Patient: sex F, age 65
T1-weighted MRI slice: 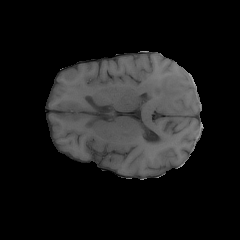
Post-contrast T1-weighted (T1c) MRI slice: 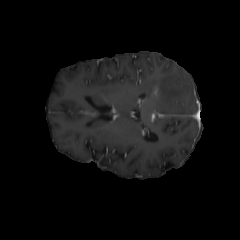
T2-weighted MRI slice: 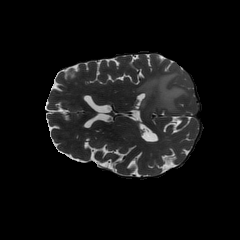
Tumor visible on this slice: yes
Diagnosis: Glioblastoma, IDH-wildtype
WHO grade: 4